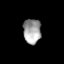
Tissue: skin
Cell type: Epithelial cells
Senescence score: 0.276
Nuclear area (px): 433
Mean DAPI intensity: 159.7